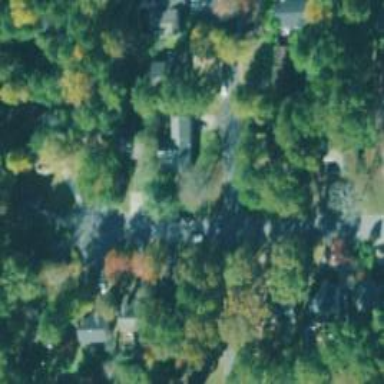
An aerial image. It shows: Residential road.